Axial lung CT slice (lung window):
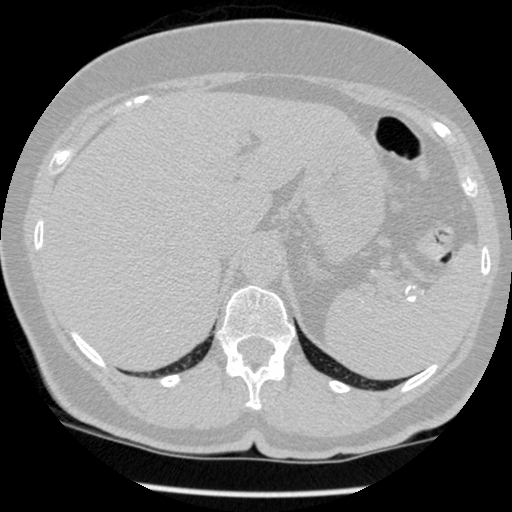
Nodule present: no